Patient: sex F, age 60
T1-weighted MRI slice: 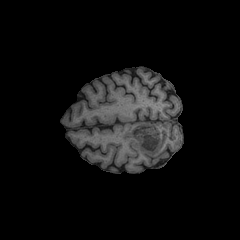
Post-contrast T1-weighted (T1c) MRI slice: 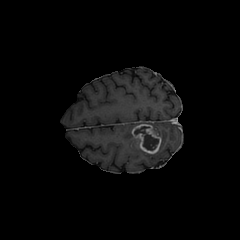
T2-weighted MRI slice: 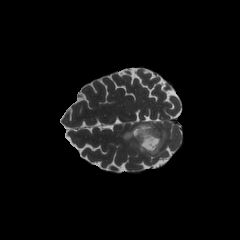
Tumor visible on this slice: yes
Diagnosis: Glioblastoma, IDH-wildtype
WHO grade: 4